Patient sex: F
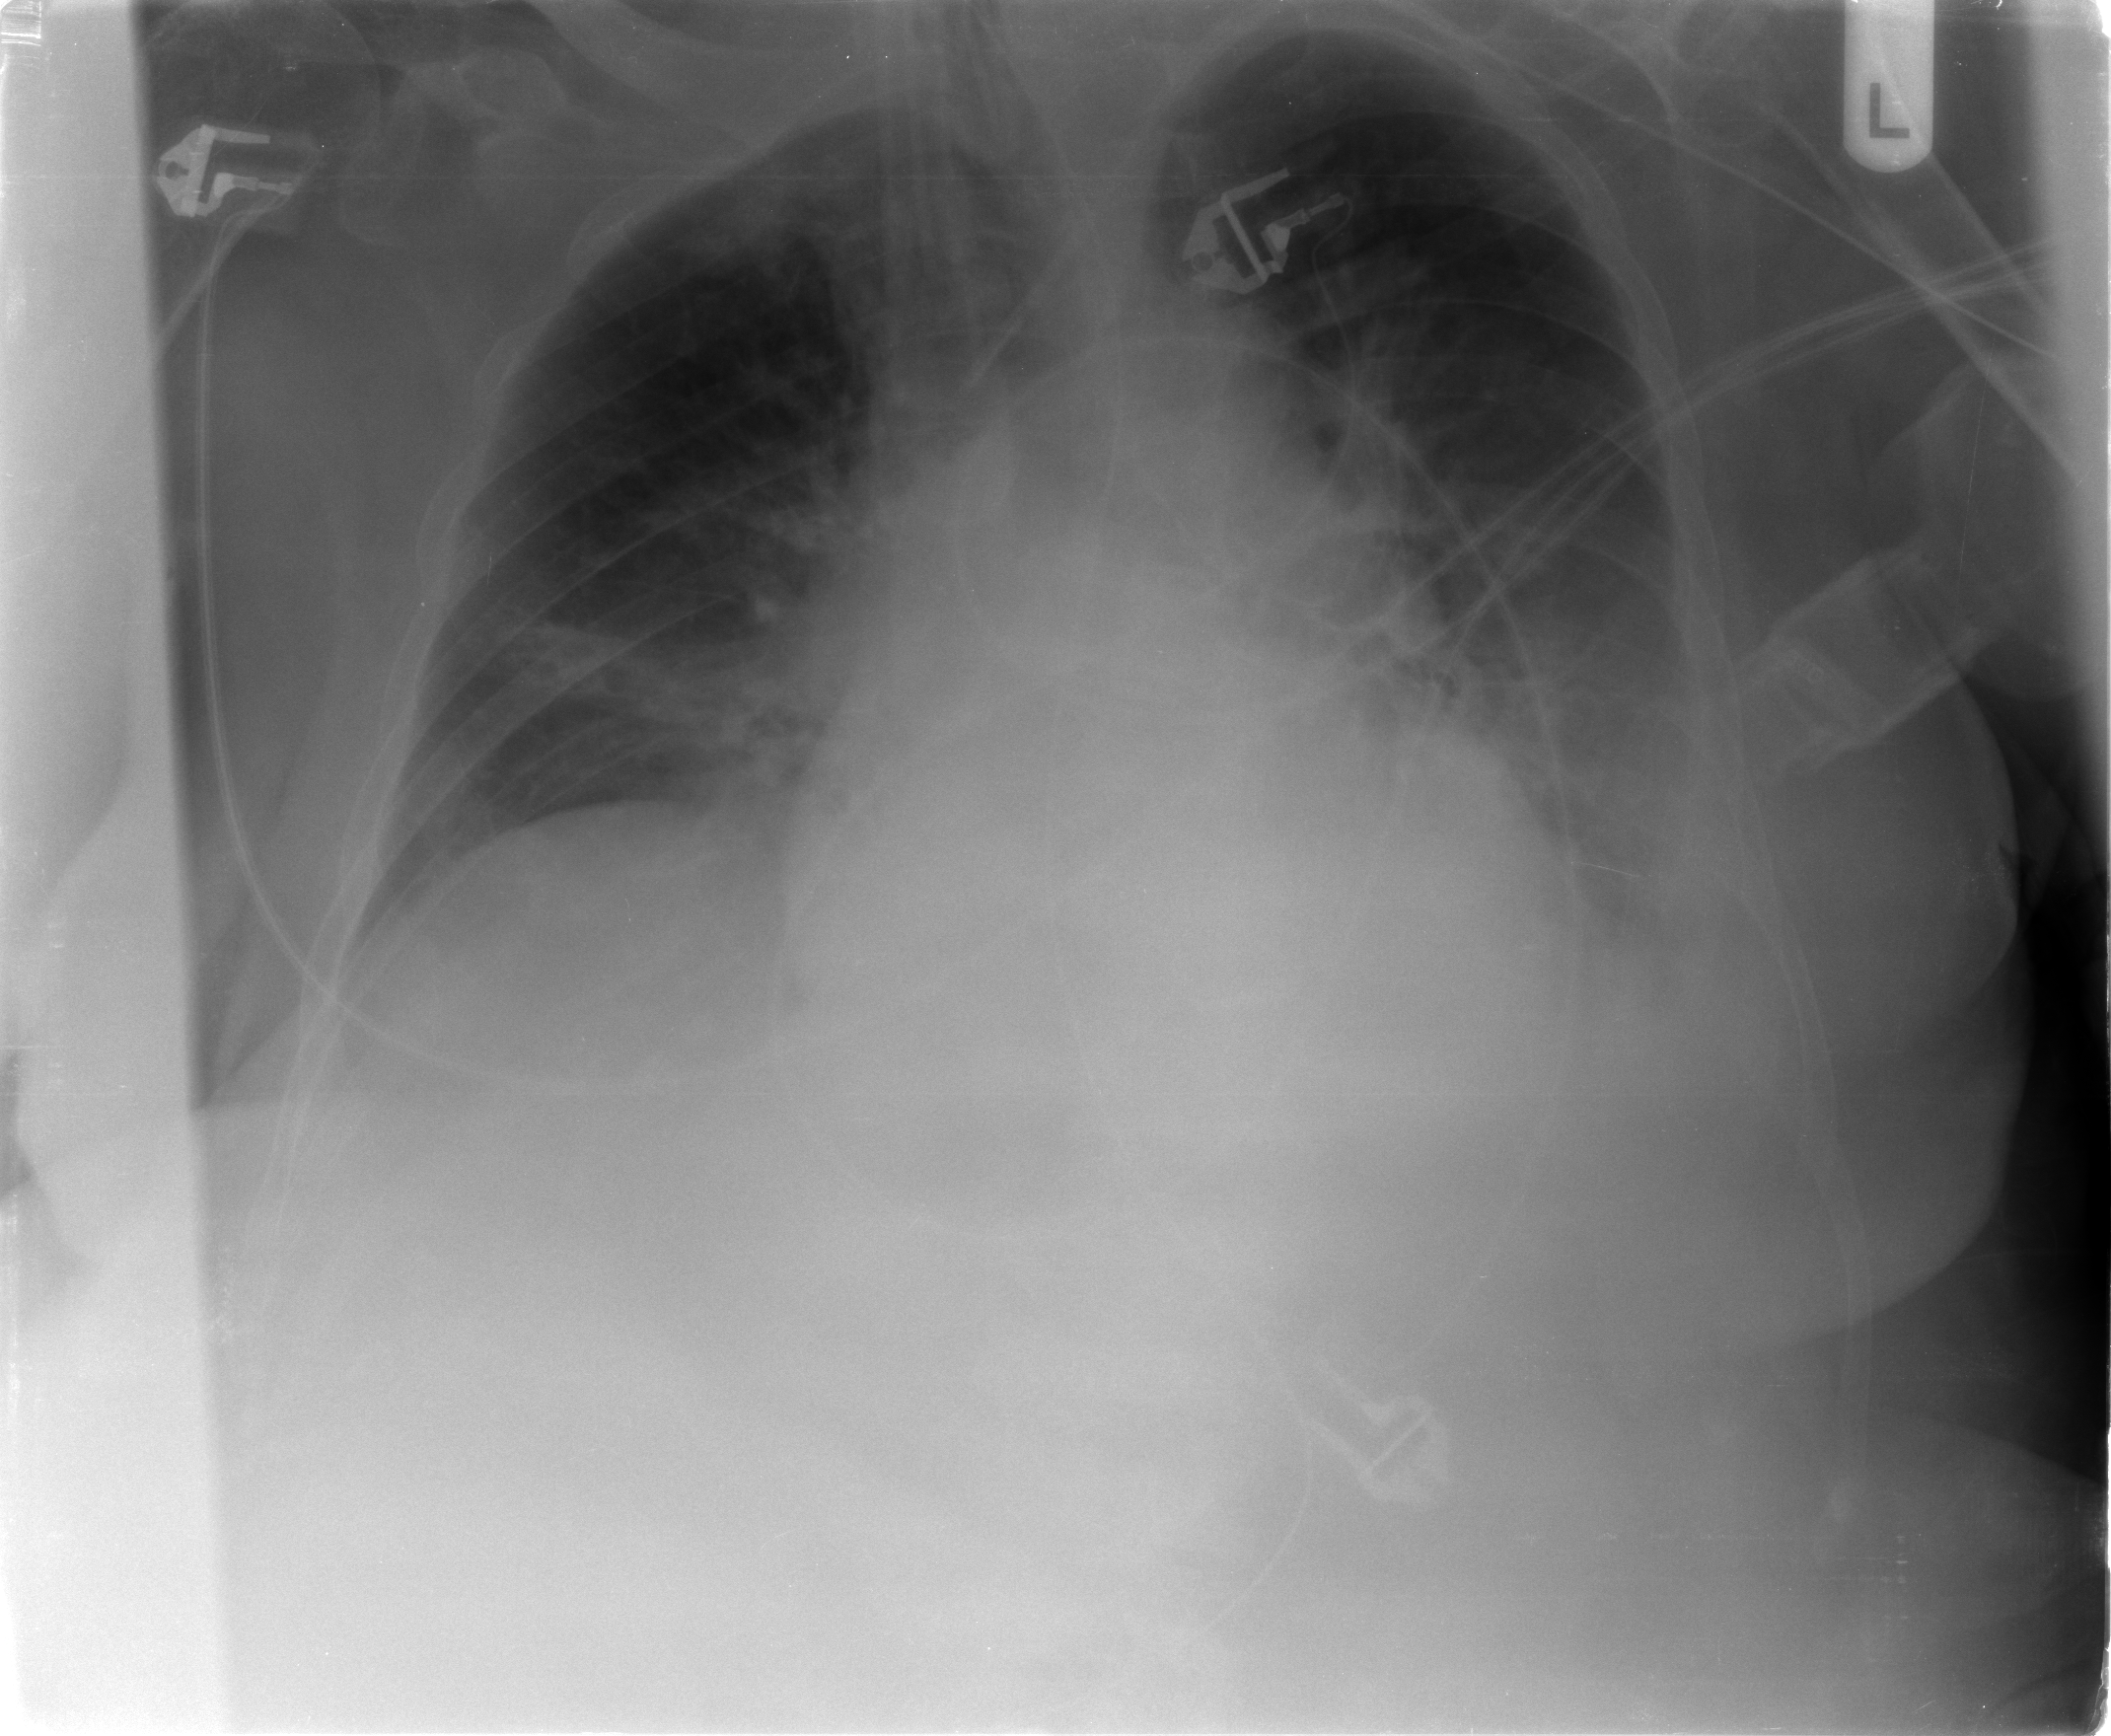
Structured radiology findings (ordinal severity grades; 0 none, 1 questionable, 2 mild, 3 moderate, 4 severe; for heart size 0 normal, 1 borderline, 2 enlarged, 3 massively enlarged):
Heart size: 2
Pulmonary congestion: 2
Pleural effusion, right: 0
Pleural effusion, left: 2
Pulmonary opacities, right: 0
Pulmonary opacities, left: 0
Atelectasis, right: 2
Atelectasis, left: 2